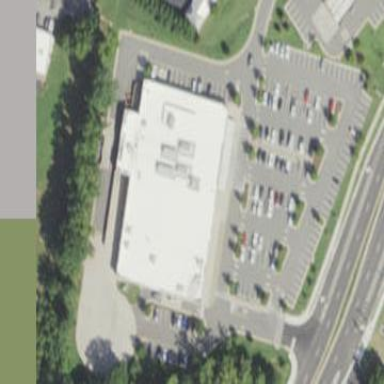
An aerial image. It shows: Retail building housing supermarket.